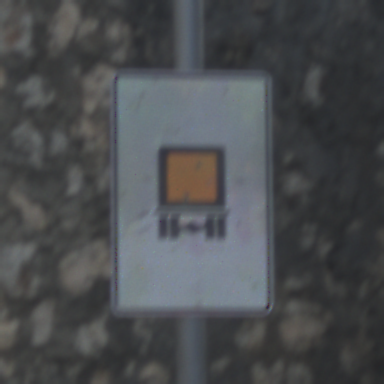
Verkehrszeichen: KennzeichnungspflichtigeFahrzeugeGefaehrlicheGueterOhnePfeilsymbol
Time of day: MorningAfternoon
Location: Outdoor (Suburban)
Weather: PartlyCloudy
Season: NotSpecified
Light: Natural